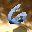
Label: 6